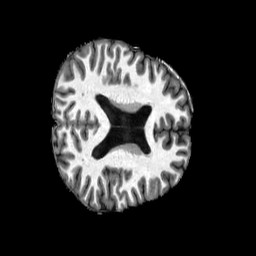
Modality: T1w
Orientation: axial
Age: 31
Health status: healthy
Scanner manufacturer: philips
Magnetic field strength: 3 T
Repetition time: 0.007855 s
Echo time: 0.003612 s